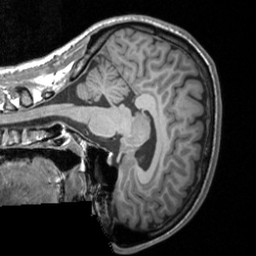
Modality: T1w
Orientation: sagittal
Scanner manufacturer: siemens
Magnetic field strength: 3 T
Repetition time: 1.9 s
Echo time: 0.00226 s